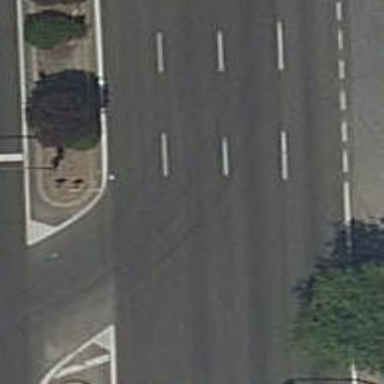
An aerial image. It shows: Road with traffic signals.